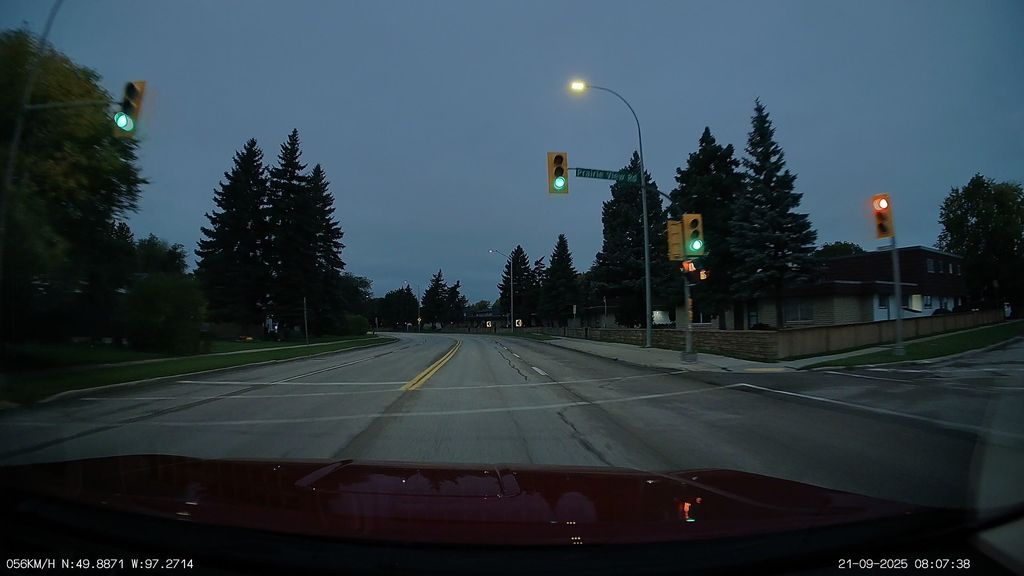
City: winnipeg